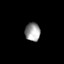
Tissue: skin
Cell type: Endothelial cells
Senescence score: 0.746
Nuclear area (px): 274
Mean DAPI intensity: 155.989